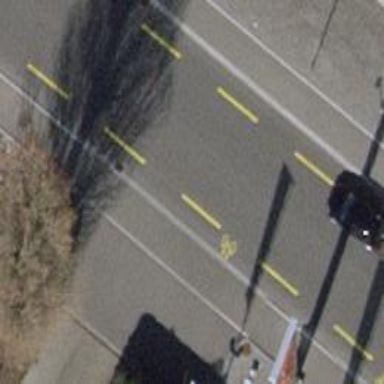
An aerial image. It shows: Unclassified road with asphalt surface. There is designated lane for cyclists.